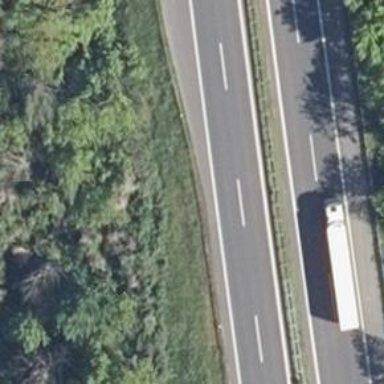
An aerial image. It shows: Asphalt motorway.